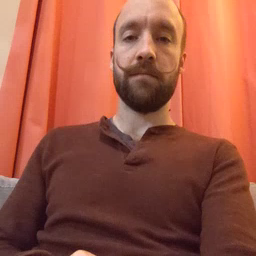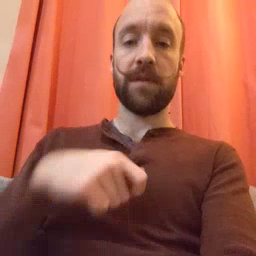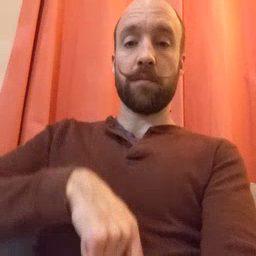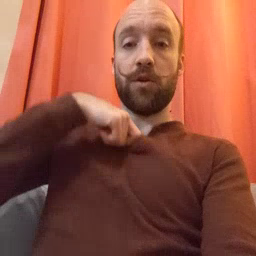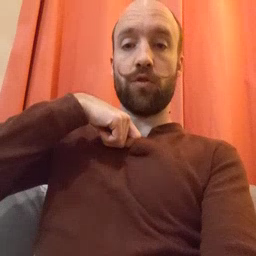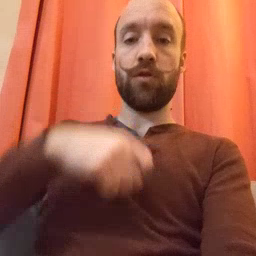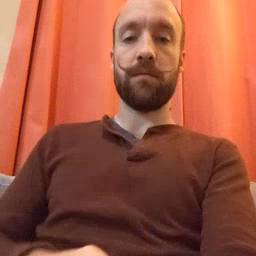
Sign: zipper